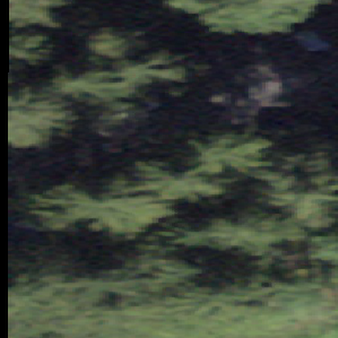
Label: other